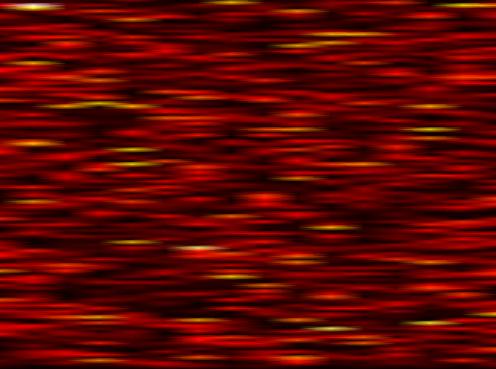
Label: WOLA